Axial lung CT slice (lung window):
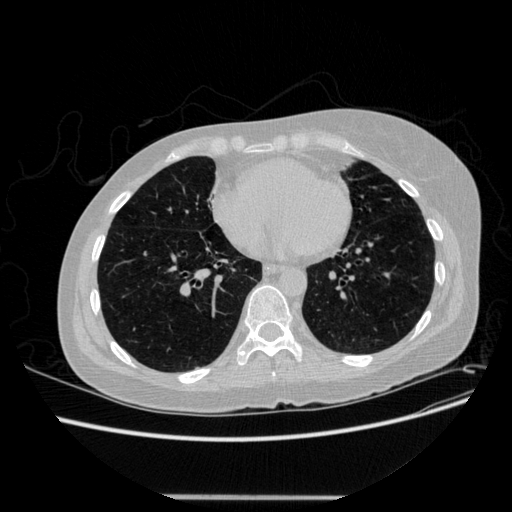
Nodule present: no